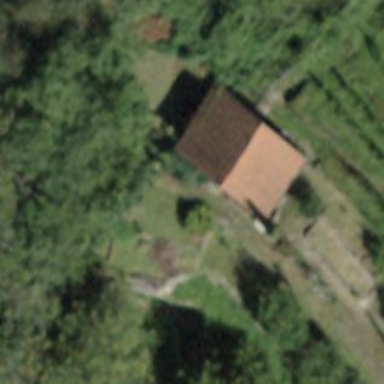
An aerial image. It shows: Cabin.